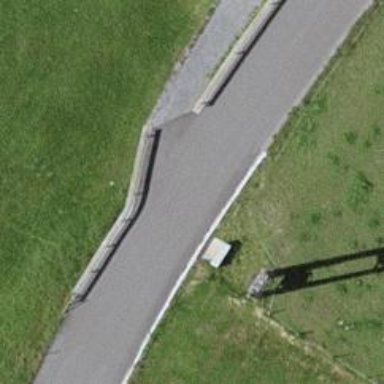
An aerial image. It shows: Retaining wall.